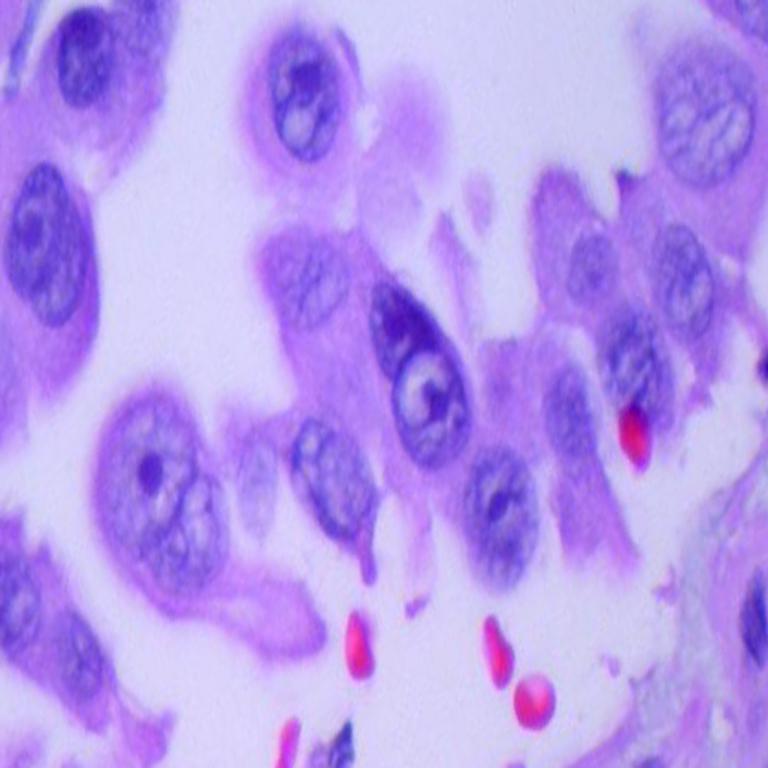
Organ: lung
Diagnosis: adenocarcinomas